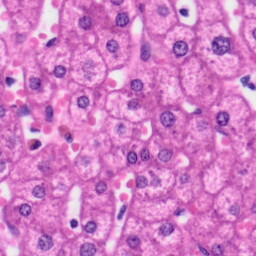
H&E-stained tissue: Liver